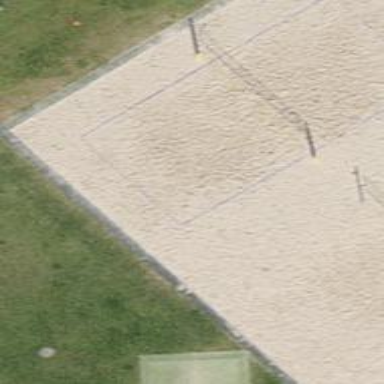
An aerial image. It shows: Sandy pitch for beach volleyball.